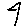
Label: tree